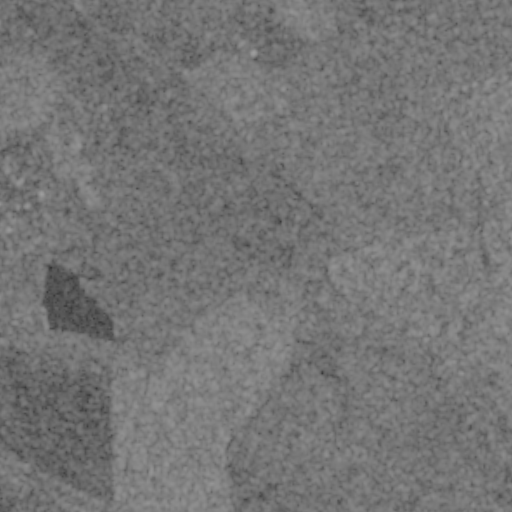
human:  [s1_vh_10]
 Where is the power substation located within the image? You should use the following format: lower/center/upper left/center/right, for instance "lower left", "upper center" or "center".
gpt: The power substation is located in the upper left of the image.
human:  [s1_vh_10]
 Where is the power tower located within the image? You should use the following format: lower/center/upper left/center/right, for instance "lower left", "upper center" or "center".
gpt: The power tower is located in the lower left of the image.
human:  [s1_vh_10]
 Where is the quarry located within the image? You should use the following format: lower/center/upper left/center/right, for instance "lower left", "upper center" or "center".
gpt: The quarry is located in the upper left of the image.
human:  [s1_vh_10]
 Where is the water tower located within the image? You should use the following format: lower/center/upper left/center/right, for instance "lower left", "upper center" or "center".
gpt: The water tower is located in the upper left of the image.
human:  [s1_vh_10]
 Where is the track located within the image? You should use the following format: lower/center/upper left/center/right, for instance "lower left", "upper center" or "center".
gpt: There is no track in the image.

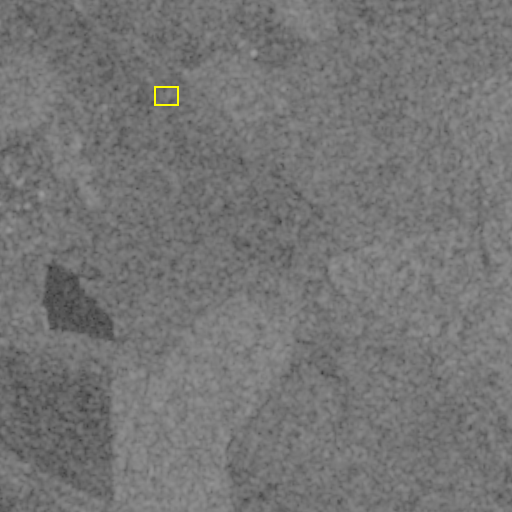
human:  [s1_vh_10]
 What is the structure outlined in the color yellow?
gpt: The structure outlined in yellow is a quarry.
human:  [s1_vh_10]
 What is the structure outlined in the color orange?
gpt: There is no orange outline.